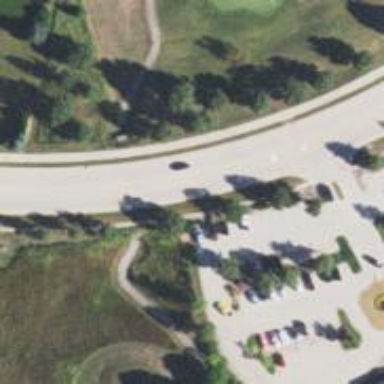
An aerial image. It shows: Service road designated as golf cart path.